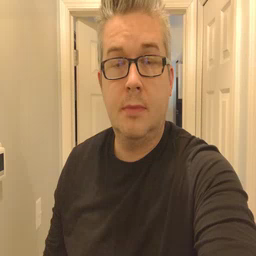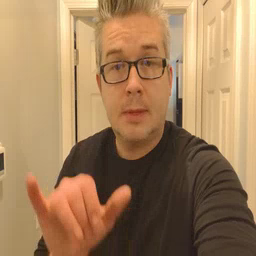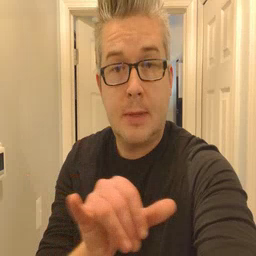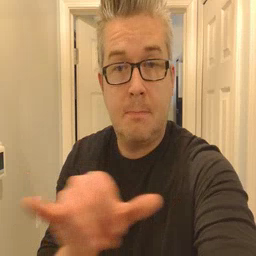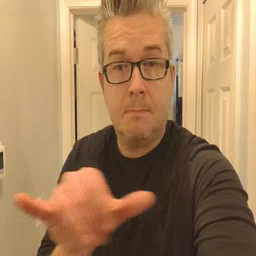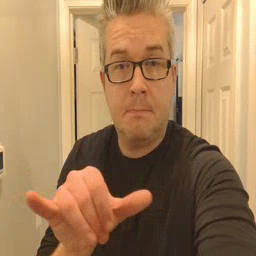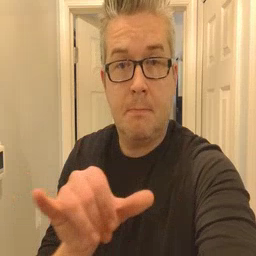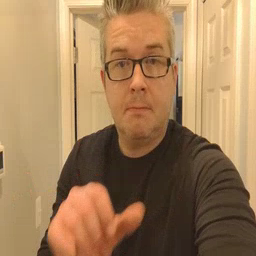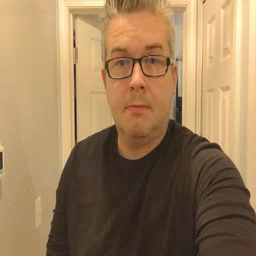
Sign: same